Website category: sports
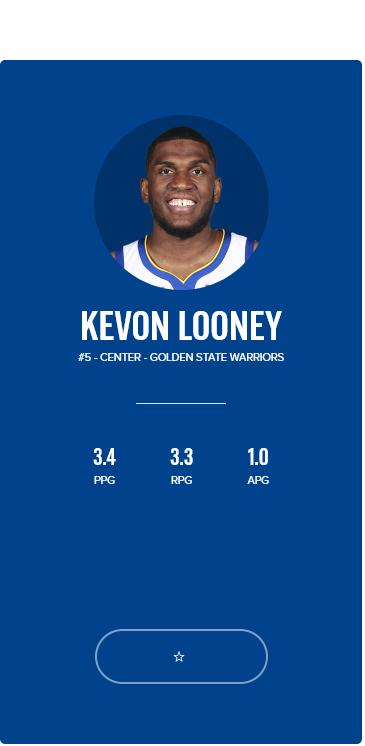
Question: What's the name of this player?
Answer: KEVON LOONEY

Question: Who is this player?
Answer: KEVON LOONEY

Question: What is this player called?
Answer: KEVON LOONEY

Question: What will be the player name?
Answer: KEVON LOONEY

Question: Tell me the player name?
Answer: KEVON LOONEY

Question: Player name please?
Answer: KEVON LOONEY

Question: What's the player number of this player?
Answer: #5

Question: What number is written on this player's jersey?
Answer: #5

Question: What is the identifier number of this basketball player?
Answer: #5

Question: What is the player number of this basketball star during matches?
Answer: #5

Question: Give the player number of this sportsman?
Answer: #5

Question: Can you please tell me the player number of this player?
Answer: #5

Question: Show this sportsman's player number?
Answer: #5

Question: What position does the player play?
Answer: CENTER

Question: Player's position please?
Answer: CENTER

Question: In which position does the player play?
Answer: CENTER

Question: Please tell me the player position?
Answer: CENTER

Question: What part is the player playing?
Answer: CENTER

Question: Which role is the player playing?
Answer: CENTER

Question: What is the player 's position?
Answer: CENTER

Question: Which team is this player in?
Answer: GOLDEN STATE WARRIORS

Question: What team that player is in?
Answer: GOLDEN STATE WARRIORS

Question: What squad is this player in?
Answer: GOLDEN STATE WARRIORS

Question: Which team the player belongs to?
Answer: GOLDEN STATE WARRIORS

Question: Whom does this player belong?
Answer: GOLDEN STATE WARRIORS

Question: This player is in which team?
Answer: GOLDEN STATE WARRIORS

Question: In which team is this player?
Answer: GOLDEN STATE WARRIORS

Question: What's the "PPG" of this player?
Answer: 3.4

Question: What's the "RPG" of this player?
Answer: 3.3

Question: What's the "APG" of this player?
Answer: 1.0

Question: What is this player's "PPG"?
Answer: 3.4

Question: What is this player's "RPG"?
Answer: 3.3

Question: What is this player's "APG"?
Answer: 1.0

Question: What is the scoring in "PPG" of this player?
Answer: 3.4

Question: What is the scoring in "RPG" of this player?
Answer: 3.3

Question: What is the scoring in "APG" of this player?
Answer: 1.0

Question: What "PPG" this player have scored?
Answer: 3.4

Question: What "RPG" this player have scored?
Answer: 3.3

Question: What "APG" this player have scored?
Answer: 1.0

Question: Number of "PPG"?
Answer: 3.4

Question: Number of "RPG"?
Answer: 3.3

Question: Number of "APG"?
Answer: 1.0

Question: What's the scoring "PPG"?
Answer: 3.4

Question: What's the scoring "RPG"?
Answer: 3.3

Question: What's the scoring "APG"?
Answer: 1.0